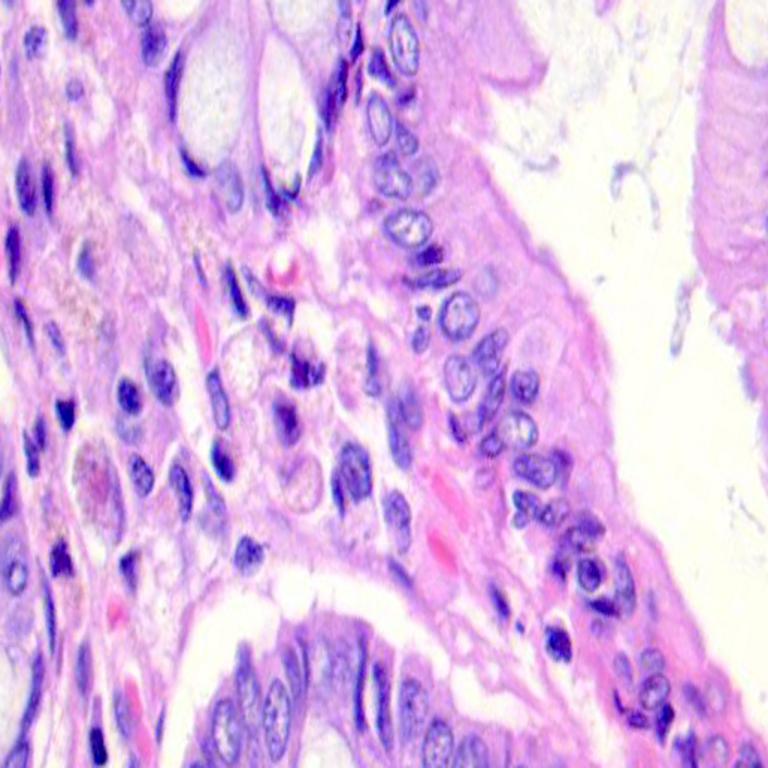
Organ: colon
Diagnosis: benign